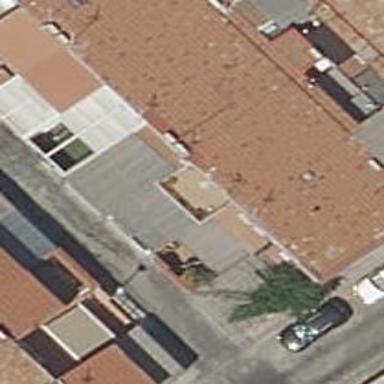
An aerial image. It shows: Terrace building.